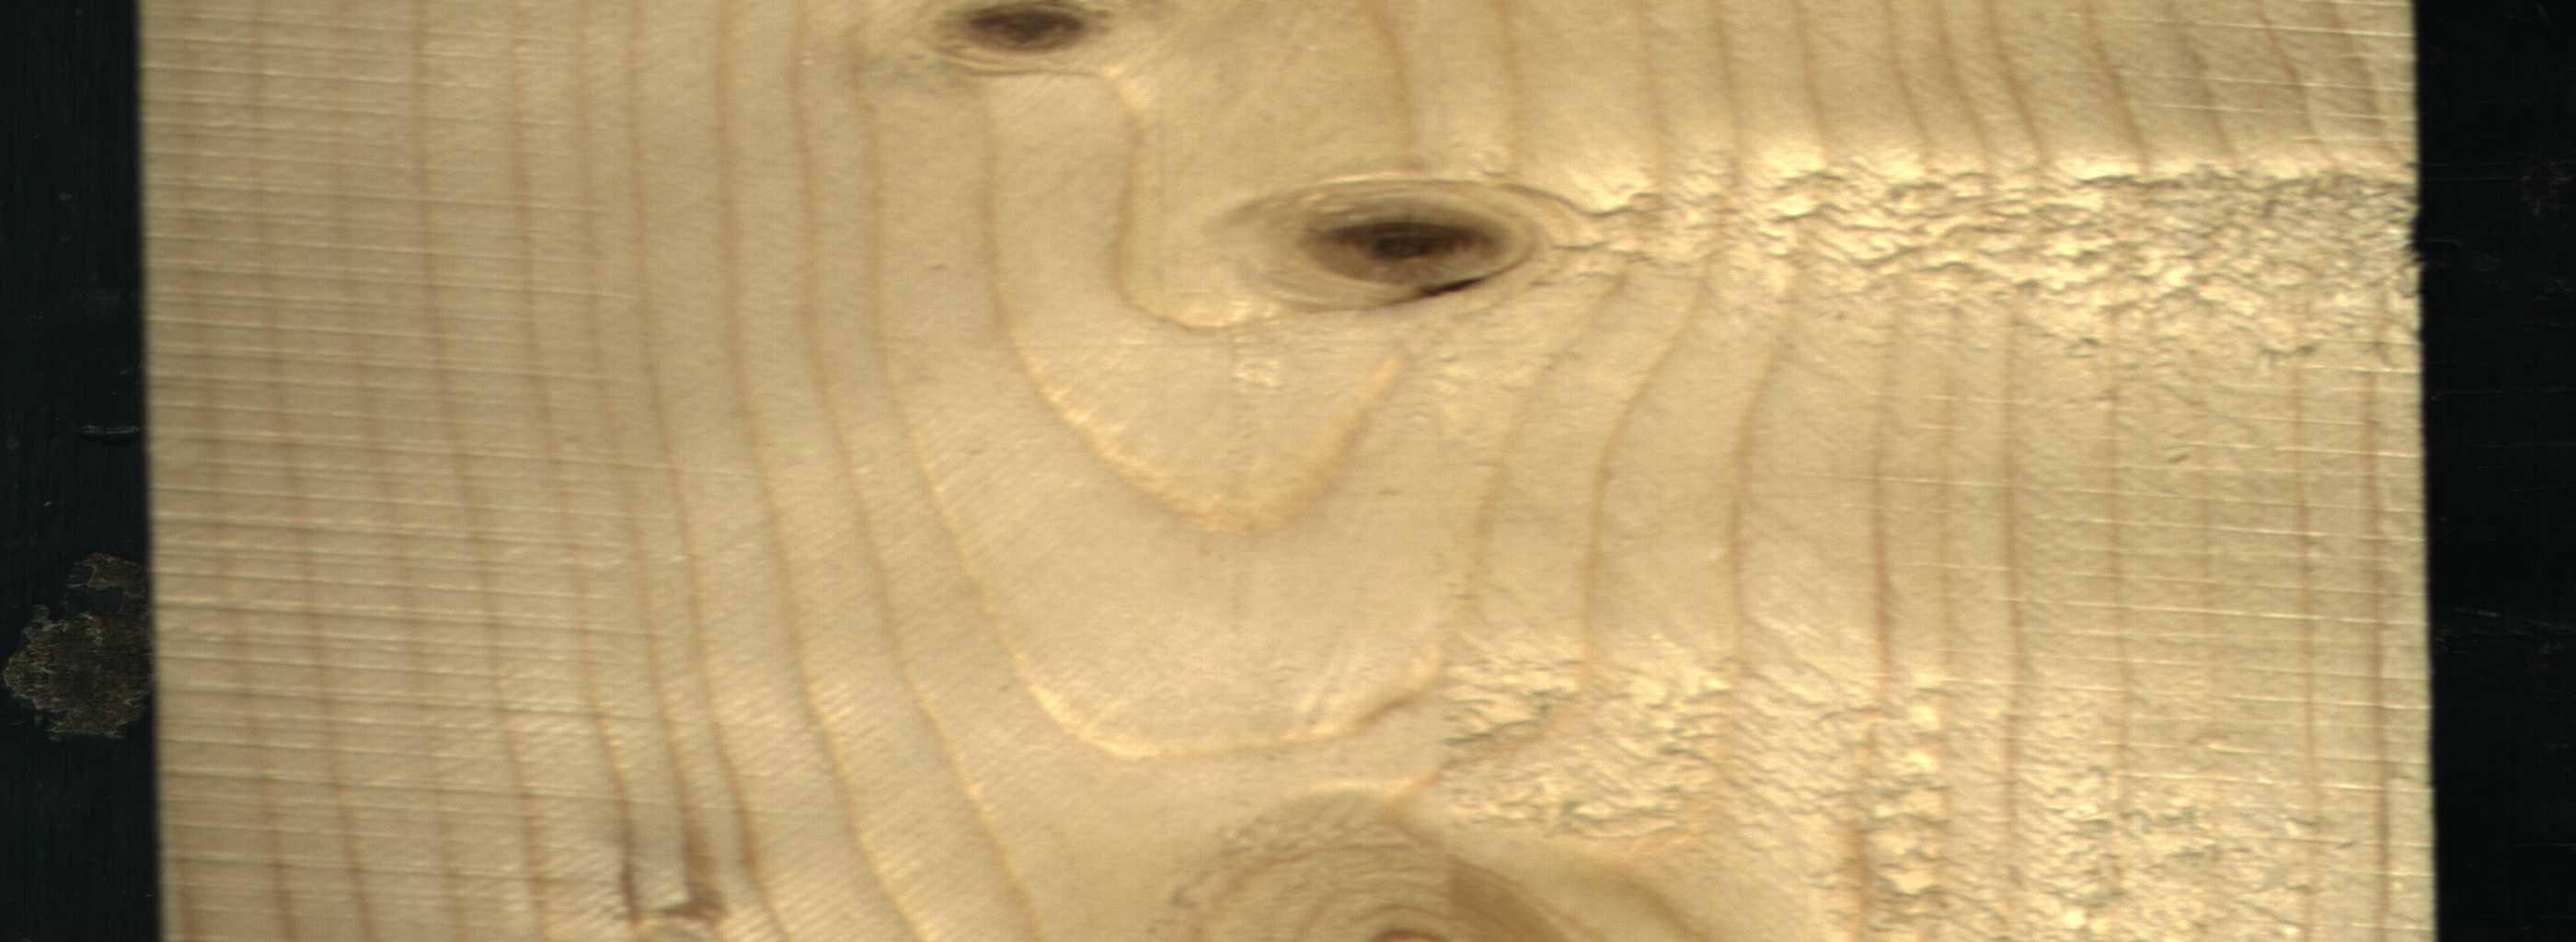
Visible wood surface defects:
Dead_Knot
Dead_Knot